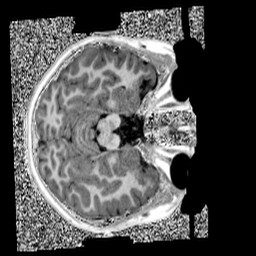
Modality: UNIT1
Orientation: axial
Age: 10
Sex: female
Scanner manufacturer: siemens
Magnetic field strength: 3 T
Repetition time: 4 s
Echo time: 0.00299 s